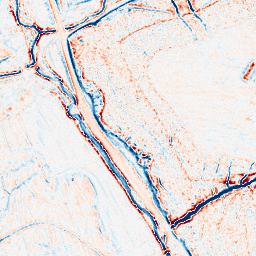
Category: edge_preserving
Decomposition family: bilateral
Decomposition parameters: d: 9
sigma_color: 100
sigma_space: 75
Upsampling method: cubic_catmull_rom
Upsampling parameters: scale: 8
Upsampling scale: 8